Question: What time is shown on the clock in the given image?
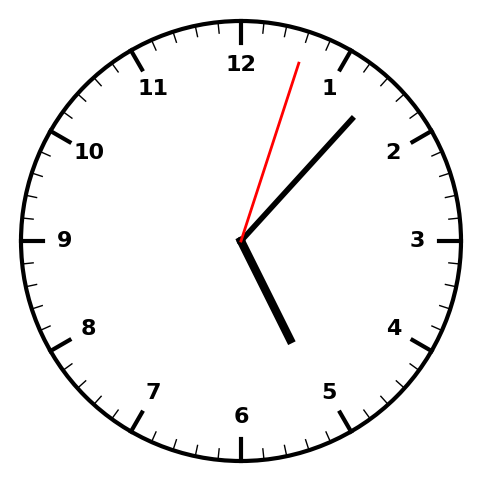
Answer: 05:07:03